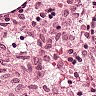
Metastatic tissue present: no